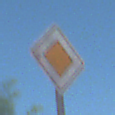
Verkehrszeichen: Vorfahrtsstrasse
Umgebung: Outdoor, Nature
Tageszeit: MorningAfternoon
Wetter: Clear
Licht: Natural
Jahreszeit: Summer
Kontrast: HighContrast